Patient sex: M
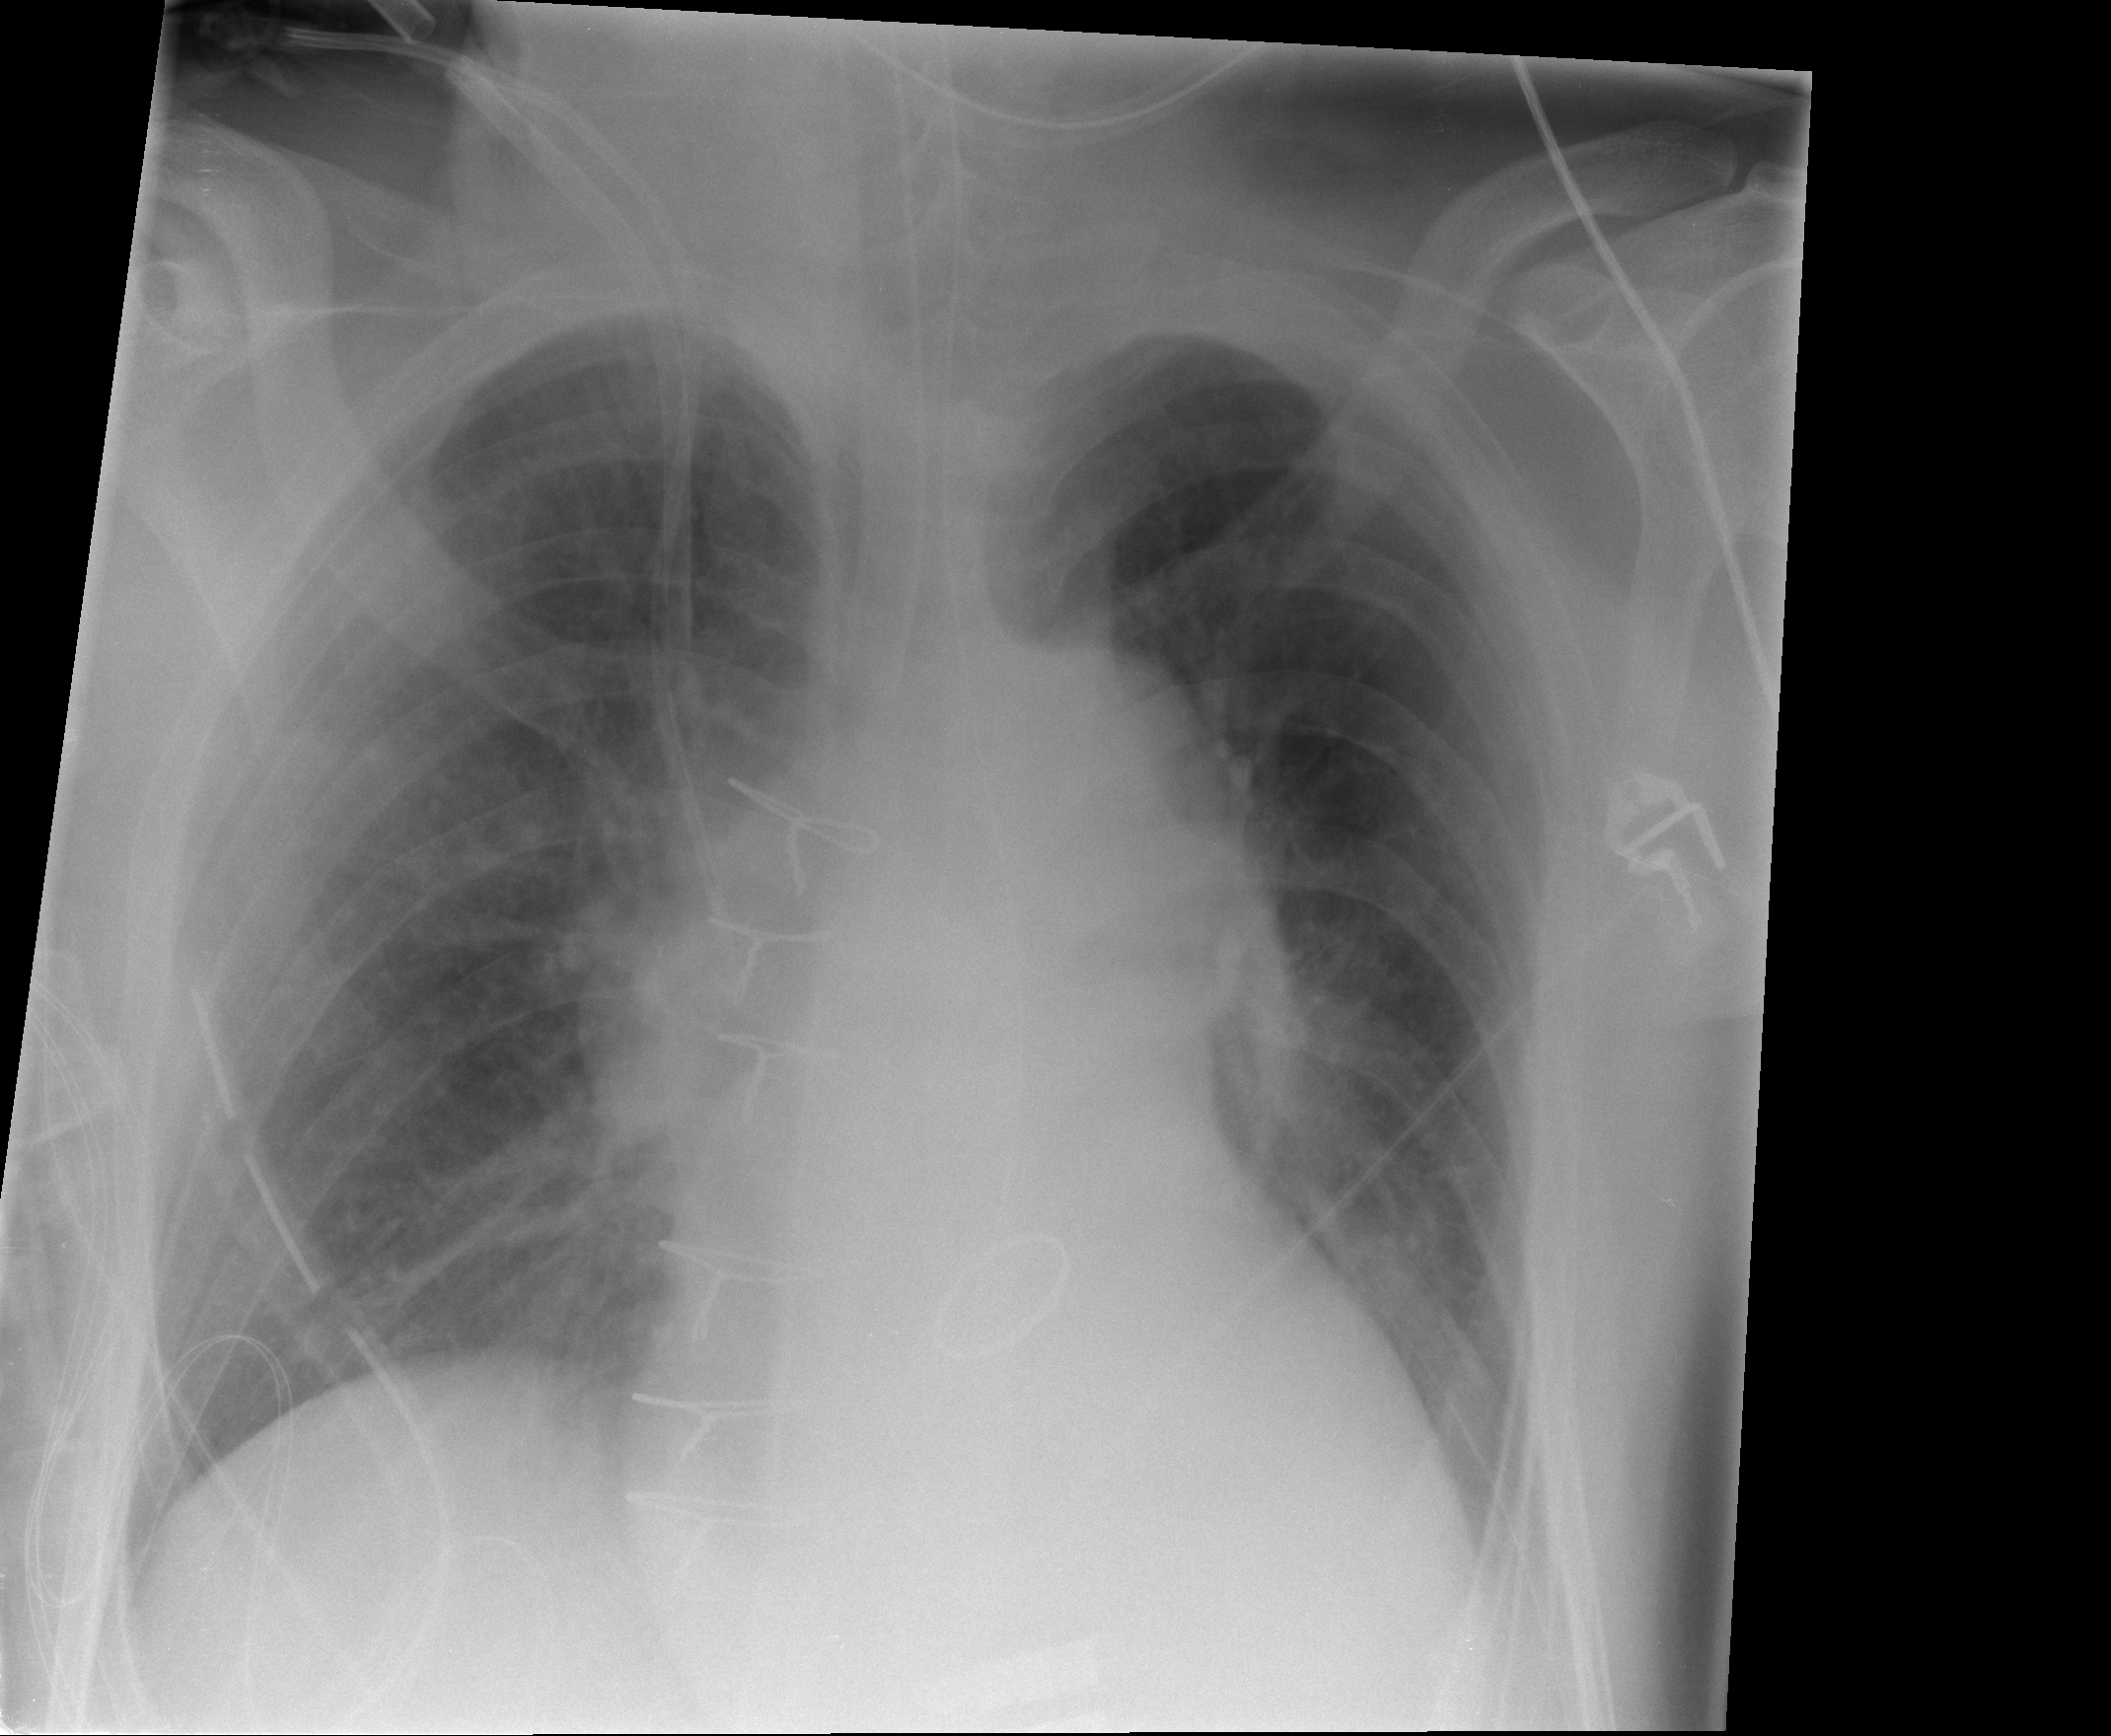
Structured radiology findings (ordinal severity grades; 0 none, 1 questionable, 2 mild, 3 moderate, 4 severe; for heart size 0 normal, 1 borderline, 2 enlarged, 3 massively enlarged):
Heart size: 0
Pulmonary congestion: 2
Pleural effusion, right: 0
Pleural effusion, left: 0
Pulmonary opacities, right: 0
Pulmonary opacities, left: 0
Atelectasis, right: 0
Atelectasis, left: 0